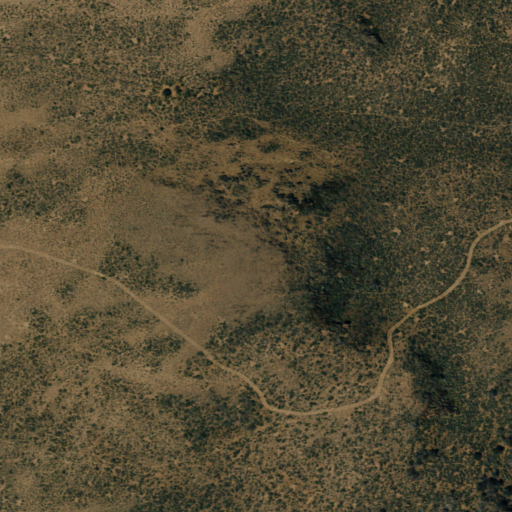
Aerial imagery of mountain in Nevada named Bear Buttes containing only shrub